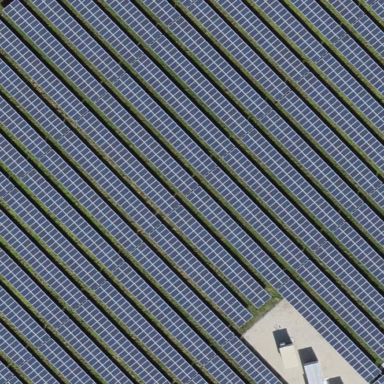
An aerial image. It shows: Solar power generator using photovoltaic panels.